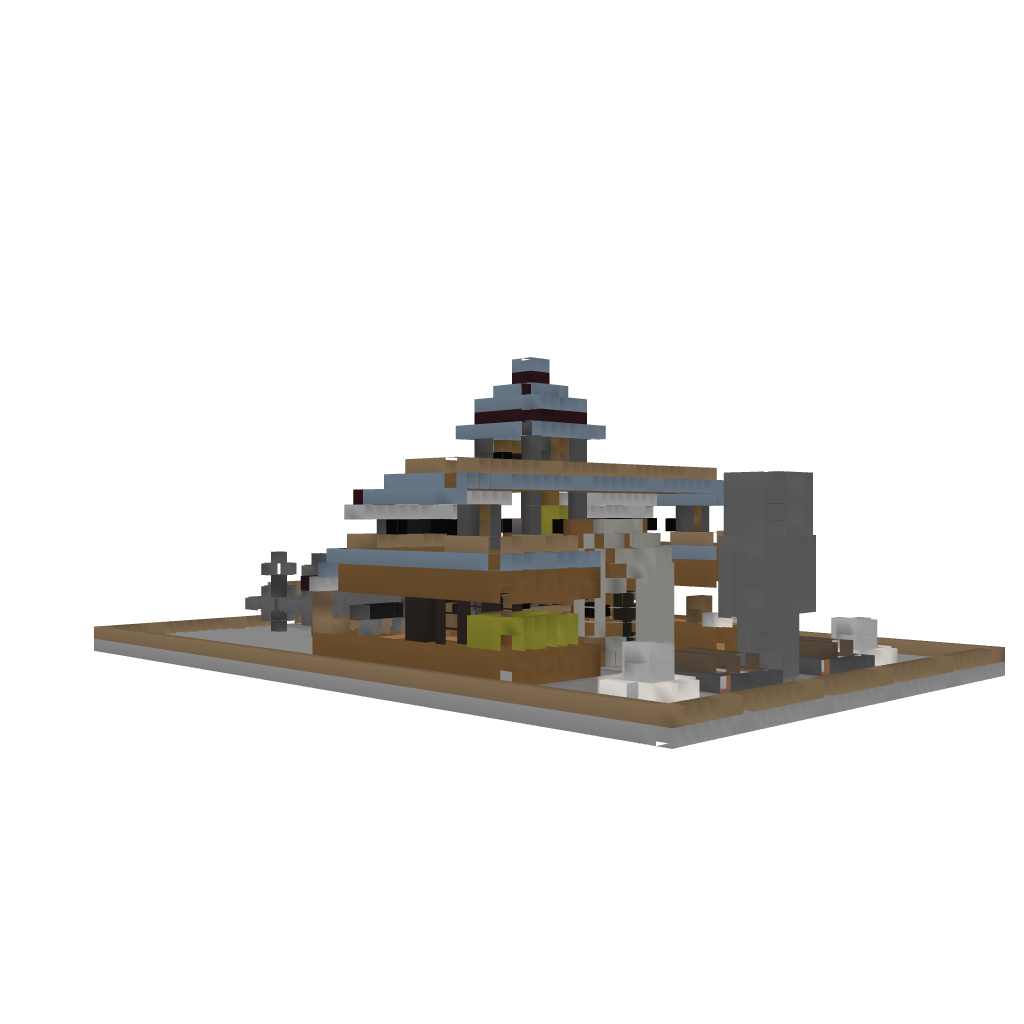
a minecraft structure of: Victorian Mansion House